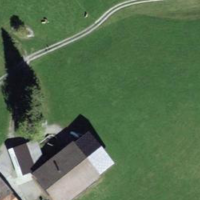
EUNIS habitat code: 24
Species observed at this site:
Grus grus